Question: According to the picture, I've designed 3 tables that are Article, Tag and ArticleTag.
ArticleTag is a associated table between Article and Tag table.
Now, I want to use Lambda expression to create a query that obtains articles according to TagId.
I've used Entity Framework 6.x
First I got TagId according to tagTitle by a query.
'''
// tagTitle is a parameter that passed to a method.
// isActiveTag is a parameter that passed to a method.
int currentTagId = DataContextFactory.GetDataContext()
.Tags.Where(p => p.Title == tagTitle && p.IsActive == isActiveTag)
.Select(p => p.Id).SingleOrDefault();
'''
Now I want to use currentTagId for getting the Articles that related to it.
How can I create a query by that gets Articles according to the currentTagId?
'''
public class Tag : Entity, ITag
{
public string Title { get; set; }
public string Description { get; set; }
public bool? IsActive { get; set; }
public virtual ISet<ArticleTag> ArticleTags { get; set; }
public virtual ISet<ProjectTag> ProjectTags { get; set; }
}
public class Article : Entity, IArticle
{
public virtual int? UserMemberShipId { get; set; }
public virtual string Title { get; set; }
public virtual string Summary { get; set; }
public virtual string Description { get; set; }
public virtual decimal? RateCounter { get; set; }
public virtual int? LikeCounter { get; set; }
public virtual bool IsActive { get; set; }
public virtual bool IsActiveNewComment { get; set; }
public virtual ISet<Comment> Comments { get; set; }
public virtual ISet<Rating> Ratings { get; set; }
public virtual ISet<AttachmentFile> AttachmentFiles { get; set; }
public virtual ISet<ArticleTag> ArticleTags { get; set; }
public virtual ISet<ArticleLike> ArticleLikes { get; set; }
}
public class ArticleTag : Entity, IArticleTag
{
public virtual int TagId { get; set; }
public virtual int ArticleId { get; set; }
public virtual Article Article { get; set; }
public virtual Tag Tag { get; set; }
public virtual int? Extra { get; set; }
}
'''

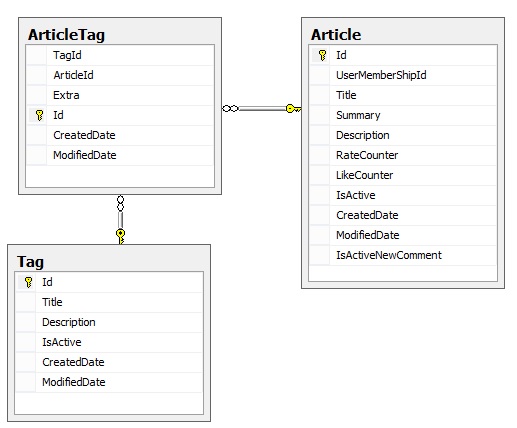
Answer: You're already filtering by the title you want, so you should be able to just join the other tables by their keys and select the matching "article" records.
Try this:
'''
var context = DataContextFactory.GetDataContext();
var articles = (from tag in context.Tags
join ta in context.ArticleTags on tag.Id equals ta.TagId
join article in context.Articles on ta.ArticleId equals article.Id
where tag.Title == tagTitle
&& tag.IsActive == isActiveTag
select article).ToList();
'''